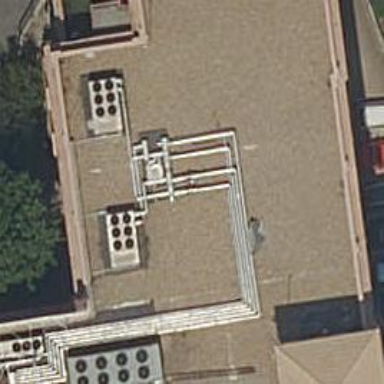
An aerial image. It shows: Building with flat grey rooftop made of gravel.